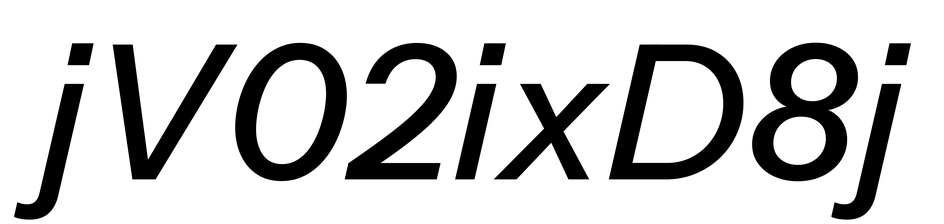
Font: InstrumentSans-Italic_Medium_Italic